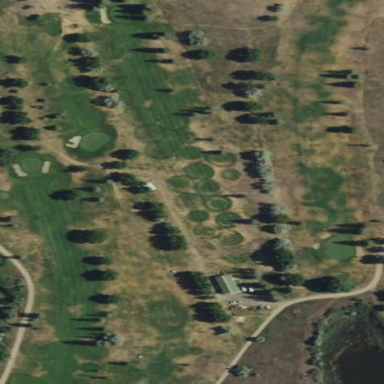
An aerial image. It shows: Golf course.